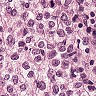
Metastatic tissue present: yes